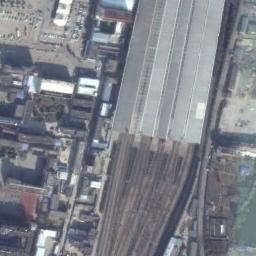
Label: railway_station